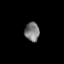
Tissue: skin
Cell type: Epithelial cells
Senescence score: 0.2365
Nuclear area (px): 272
Mean DAPI intensity: 123.577